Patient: sex F, age 65
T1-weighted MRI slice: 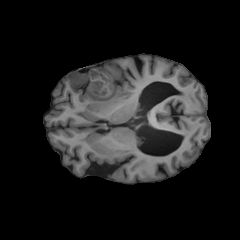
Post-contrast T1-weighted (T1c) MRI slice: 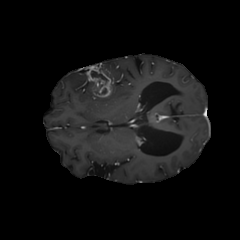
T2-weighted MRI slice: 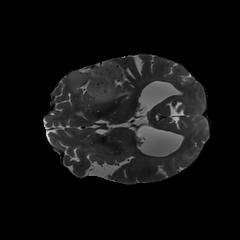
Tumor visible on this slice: yes
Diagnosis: Glioblastoma, IDH-wildtype
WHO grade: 4